Aerial crown-view tile of a tropical tree (Barro Colorado Island, Panama), acquired 20240813:
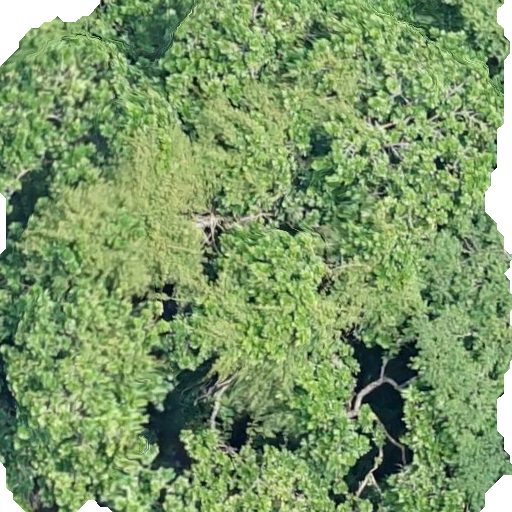
Species: Anacardium excelsum
GBIF accepted scientific name: Anacardium excelsum
Crown area: 459.239 m²